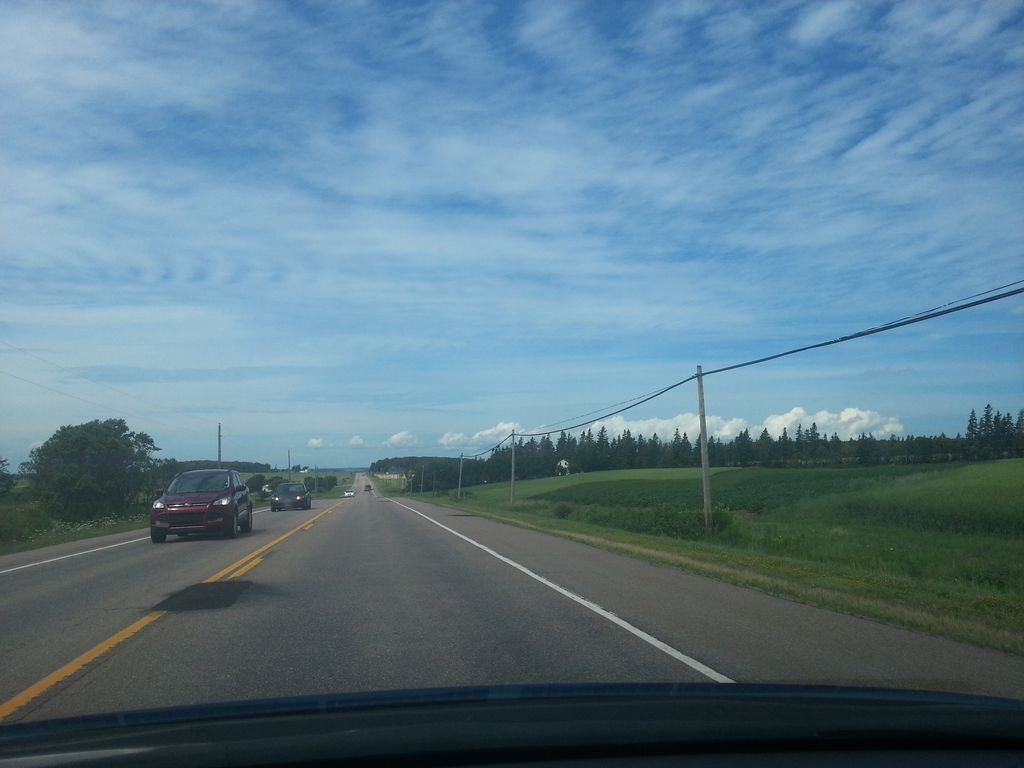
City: charlottetown